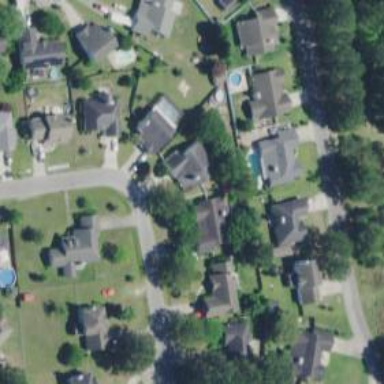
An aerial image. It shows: Residential road.